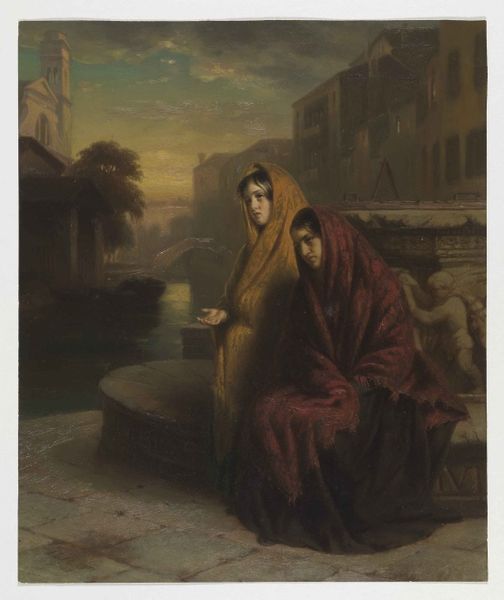
Titel: Zwei italienische Bettlerinnen am Squero di San Trovaso in Venedig
Künstler: Friedrich Pecht
Standort: Karlsruhe
Institution: Staatliche Kunsthalle Karlsruhe
Schlagwörter: baum, berg, blau, dunkel, gemälde, hand, himmel, mann, schatten, umhang, wasser, wolken, bäume, fluss, frauen, gelb, grün, kirchturm, landschaft, menschen, mädchen, see, sitzen, stadt, ufer, abend, braun, bunt, fenster, frau, geste, grau, haar, hell, hintergrund, kleid, licht, marmor, nacht, orange, schwarz, strasse, blick, dach, gebäude, haus, rot, schal, schleier, tuch, weg, wolke, beige, hochformat, malerei, muster, jung, architektur, arm, blicke, falten, sockel, stein, steine, trauer, porträt, öl, bach, dämmerung, ferne, häuser, morgen, natur, sonnenaufgang, spiegelung, brücke, busch, büsche, gewässer, kanal, kirche, sonne, boden, figur, gewand, haare, mantel, sitzend, stoff, tücher, decke, gewänder, kind, mutter, personen, tochter, traurig, boot, brunnen, kahn, kamin, kinder, turm, engel, putte, putto, skulptur, statue, relief, farbig, düster, sitz, ansicht, fassade, fassaden, italien, pflaster, venedig, zwei, dorf, mauer, dunst, nebel, sonnenuntergang, linien, winter, markt, platz, bank, romantik, immel, steg, treppe, treppen, wasse, blue, church, people, red, robes, white, window, women, bench, black, dark, dress, face, girls, gray, grey, hair, painting, portrait, robe, seated, sisters, sit, sitting, weiblich, windows, woman, yellow, zwei frauen, kopftuch, dunkelrot, sitzt, blanket, two, brown, palm, palme, plant, stufe, faltenwurf, podest, abendstimmung, leuchten, gemustert, penis, antike, krank, zigeuner, burg, kirch, orient, orientalisch, geld, denkmal, hocken, fliesen, pavement, beten, allegorie, bekleidung, rom, umschlag, harem, zigeunerin, sad, angel, cloud, clouds, sky, stone, tree, feuerbach, müde, stadtlandschaft, background, building, girl, head, house, water, griechenland, houses, street, sun, tower, trees, village, bettler, palmen, umhänge, child, costume, platten, tempel, bettlerin, evening, river, dusk, night, path, road, steinboden, maria, verhüllt, look, shawl, armut, shadow, mother, scarf, putti, türkei, sohn, faces, waser, steinplatten, monument, sculpture, wings, hasu, osten, children, bridge, town, klassisch, lagune, fasssade, betteln, cherub, cupid, italy, fraune, klassizistisch, city, human, spring, beggar, family, häuserfront, brunen, buildings, italian, venice, fountain, water colour, watercolor, ground, thinking, moonlight, harbour, read, circles, venezianisch, cloth, trist, erschöpfung, steinbrunnen, moslem, mitleid, sunset, eingehüllt, colour, spire, black hair, sunrise, sidewalk, urban, muslim, pflasterung, bittend, contrast, humans, outdoor, satdt, rialtobrücke, stones, begging, landshcaft, palm tree, arab, poor, well, beg, help, veils, veil, greece, bettelnde kinder, daughter, bettelarm, steiin, moat, sadness, hood, canal, channel, e, bettelnd, strein, buldings, woma, maidens, butti, shawls, somber, bettlerinnen, charity, hang, #sockel, buildng, plea, acient city, hoods, ask, scarves, hungry, blankets, shroud, poverty, siting, mediterranean, #mädchen, nahost, fernost, babylon, freaune, hirche, tocheter, tochtetr, bettlerinne, kirhchturm, rot gold, desperate, covered, beggars, alms, pity, sundial, beggers, xaul, xawl, paupers, roat, hqnd, costumen, begger, bet, wll, destitute, palmr, bettelt, alm, bettelweib, landschad, redyellow